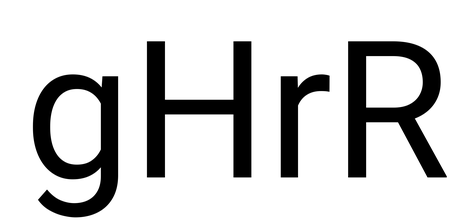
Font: Roboto_Regular